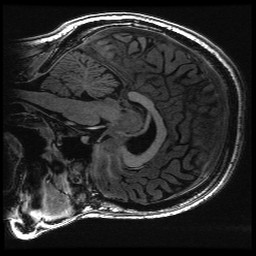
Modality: T1w
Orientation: sagittal
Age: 24
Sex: female
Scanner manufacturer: ge
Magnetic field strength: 3 T
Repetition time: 0.008848 s
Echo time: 0.003544 s